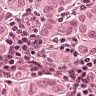
Metastatic tissue present: yes